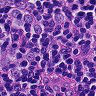
Metastatic tissue present: yes